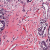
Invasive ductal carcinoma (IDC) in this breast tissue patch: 1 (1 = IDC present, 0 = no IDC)